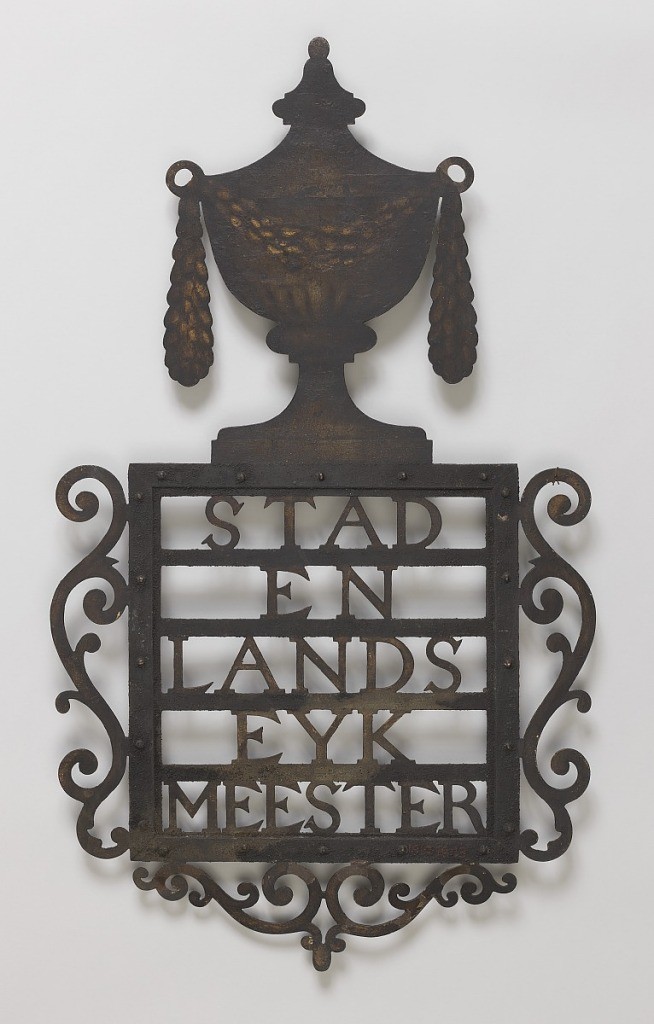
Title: Sign
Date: ca. 1780
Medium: Painted metal
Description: A metal sign. At center, a square with openwork lettering: STAD/ EN / LANDS / EYK / MEESTER (Master of city and country). Around this, scrollwork. Above, the silhouette of a footed urn with festoons.